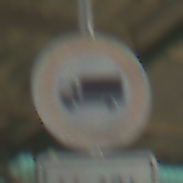
Verkehrszeichen: VerbotFuerKraftfahrzeugeUeberDreiKommaFuenfTonnen
Zusatzzeichen unten: ZeitangabenOhneBeschraenkungAufWochentage1
Umgebung: Roofed, Special
Tageszeit: MorningAfternoon
Wetter: NotSpecified
Licht: Artificial
Jahreszeit: NotSpecified
Kontrast: MediumContrast